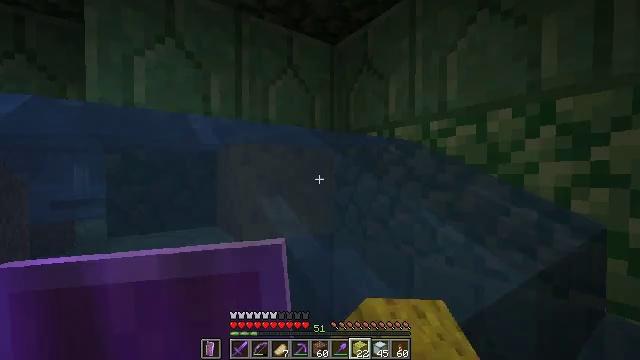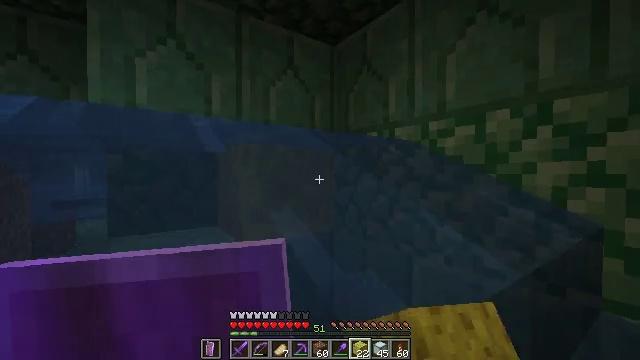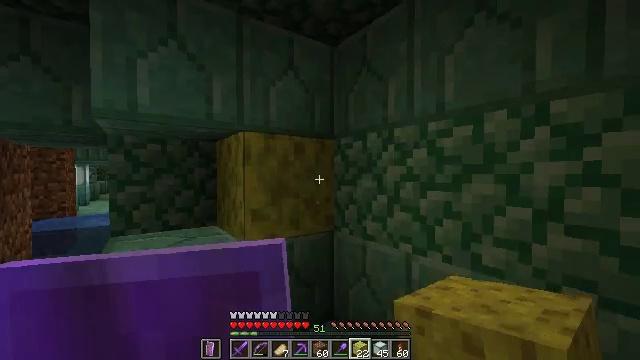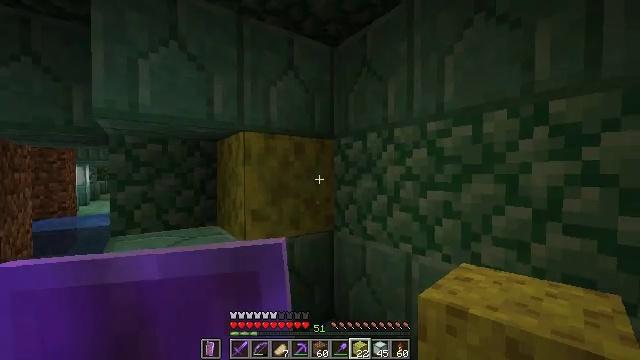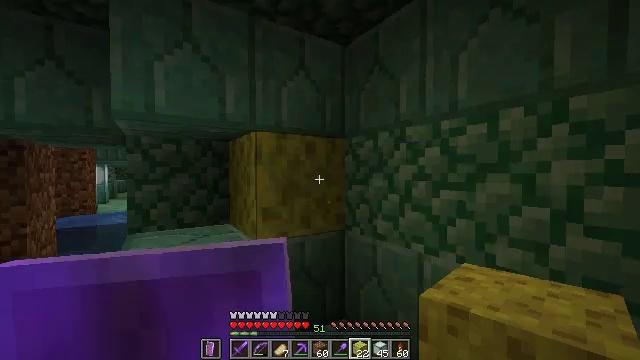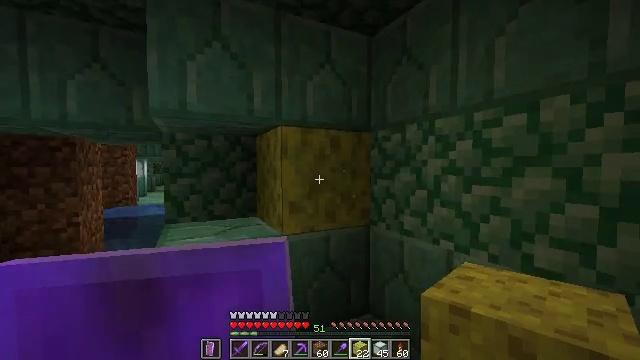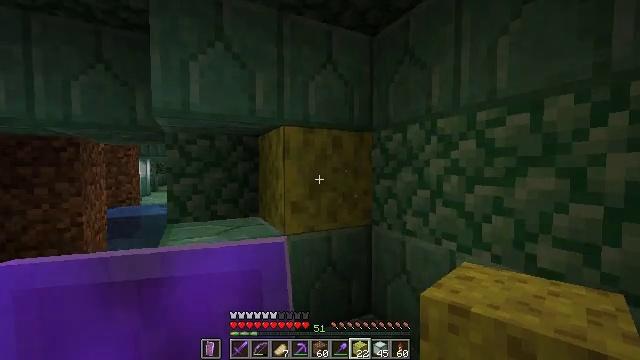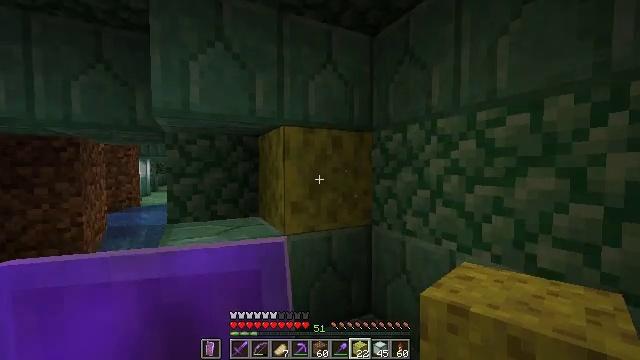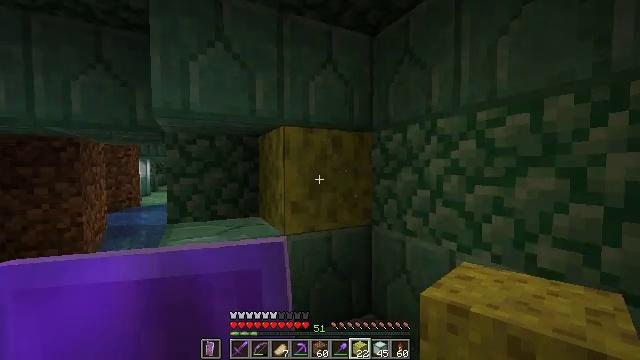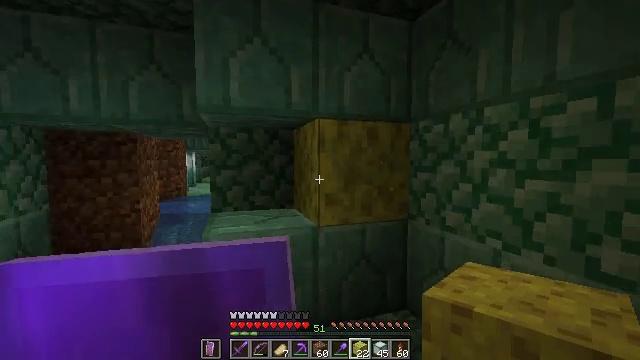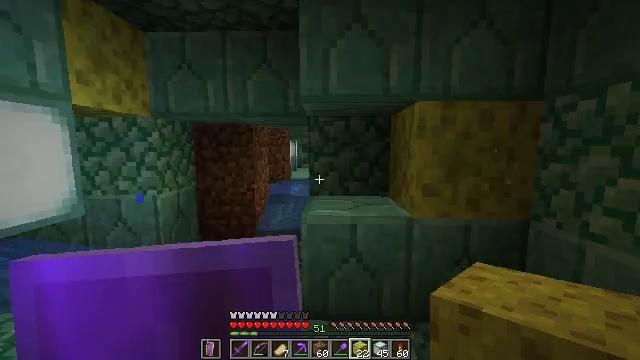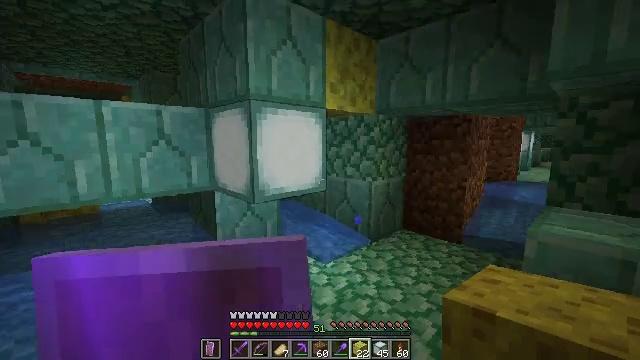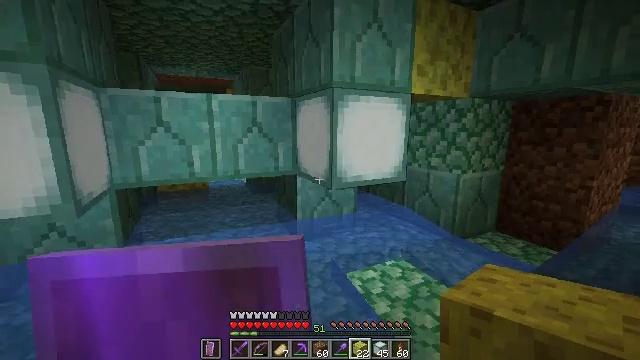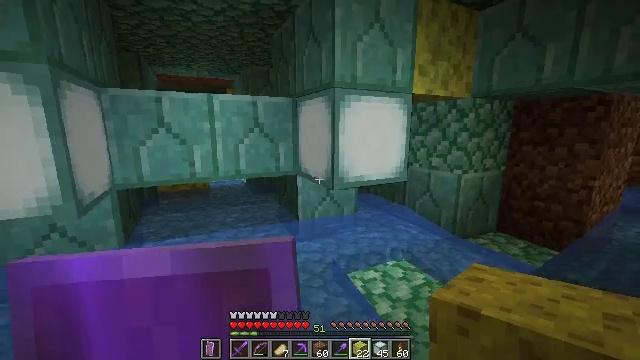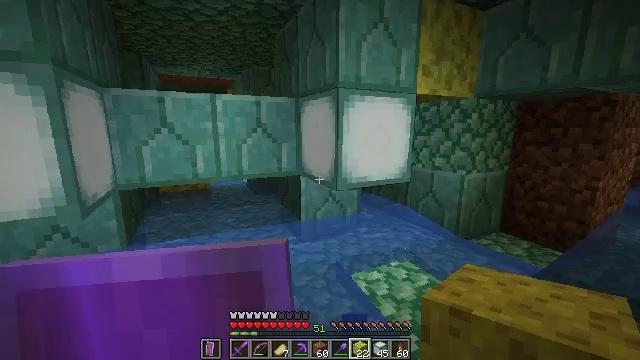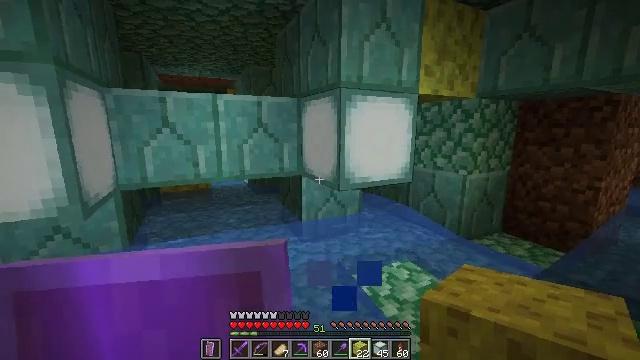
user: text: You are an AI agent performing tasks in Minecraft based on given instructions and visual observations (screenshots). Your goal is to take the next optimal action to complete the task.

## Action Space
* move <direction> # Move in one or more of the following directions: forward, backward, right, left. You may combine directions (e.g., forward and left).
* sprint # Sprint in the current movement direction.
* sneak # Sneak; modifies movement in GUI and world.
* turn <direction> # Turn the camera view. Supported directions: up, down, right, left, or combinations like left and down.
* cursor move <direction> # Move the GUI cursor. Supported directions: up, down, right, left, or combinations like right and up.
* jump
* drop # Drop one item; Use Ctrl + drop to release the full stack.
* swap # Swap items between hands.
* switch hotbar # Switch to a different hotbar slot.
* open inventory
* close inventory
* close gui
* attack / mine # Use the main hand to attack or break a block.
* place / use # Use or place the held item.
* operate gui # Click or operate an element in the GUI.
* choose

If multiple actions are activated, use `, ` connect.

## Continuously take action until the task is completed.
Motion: motion action
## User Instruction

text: Destroy the wet sponge to pick it up.
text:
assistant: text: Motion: no_op
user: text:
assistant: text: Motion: no_op
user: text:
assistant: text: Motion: no_op
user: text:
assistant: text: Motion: turn left
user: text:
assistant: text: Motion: turn left and down
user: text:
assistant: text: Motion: no_op
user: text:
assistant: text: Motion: no_op
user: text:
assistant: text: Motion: no_op
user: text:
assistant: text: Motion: turn left and down
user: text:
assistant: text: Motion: turn left and down
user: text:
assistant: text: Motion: turn left and down
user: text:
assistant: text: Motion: turn left and down
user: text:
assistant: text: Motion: no_op
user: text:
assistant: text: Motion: no_op
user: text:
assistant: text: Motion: no_op
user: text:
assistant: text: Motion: no_op
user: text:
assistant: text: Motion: no_op
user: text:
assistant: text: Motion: no_op
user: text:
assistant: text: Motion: no_op
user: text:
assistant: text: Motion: no_op
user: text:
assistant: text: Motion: no_op
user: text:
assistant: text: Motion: turn right and down
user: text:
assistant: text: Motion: no_op
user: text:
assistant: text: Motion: no_op
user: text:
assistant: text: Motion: no_op
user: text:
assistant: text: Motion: no_op
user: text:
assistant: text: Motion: no_op
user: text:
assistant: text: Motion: no_op
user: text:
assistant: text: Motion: no_op
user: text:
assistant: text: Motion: no_op